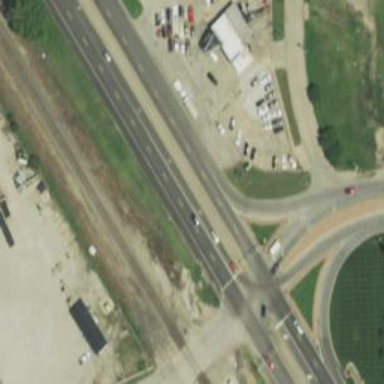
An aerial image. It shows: Primary link highway.